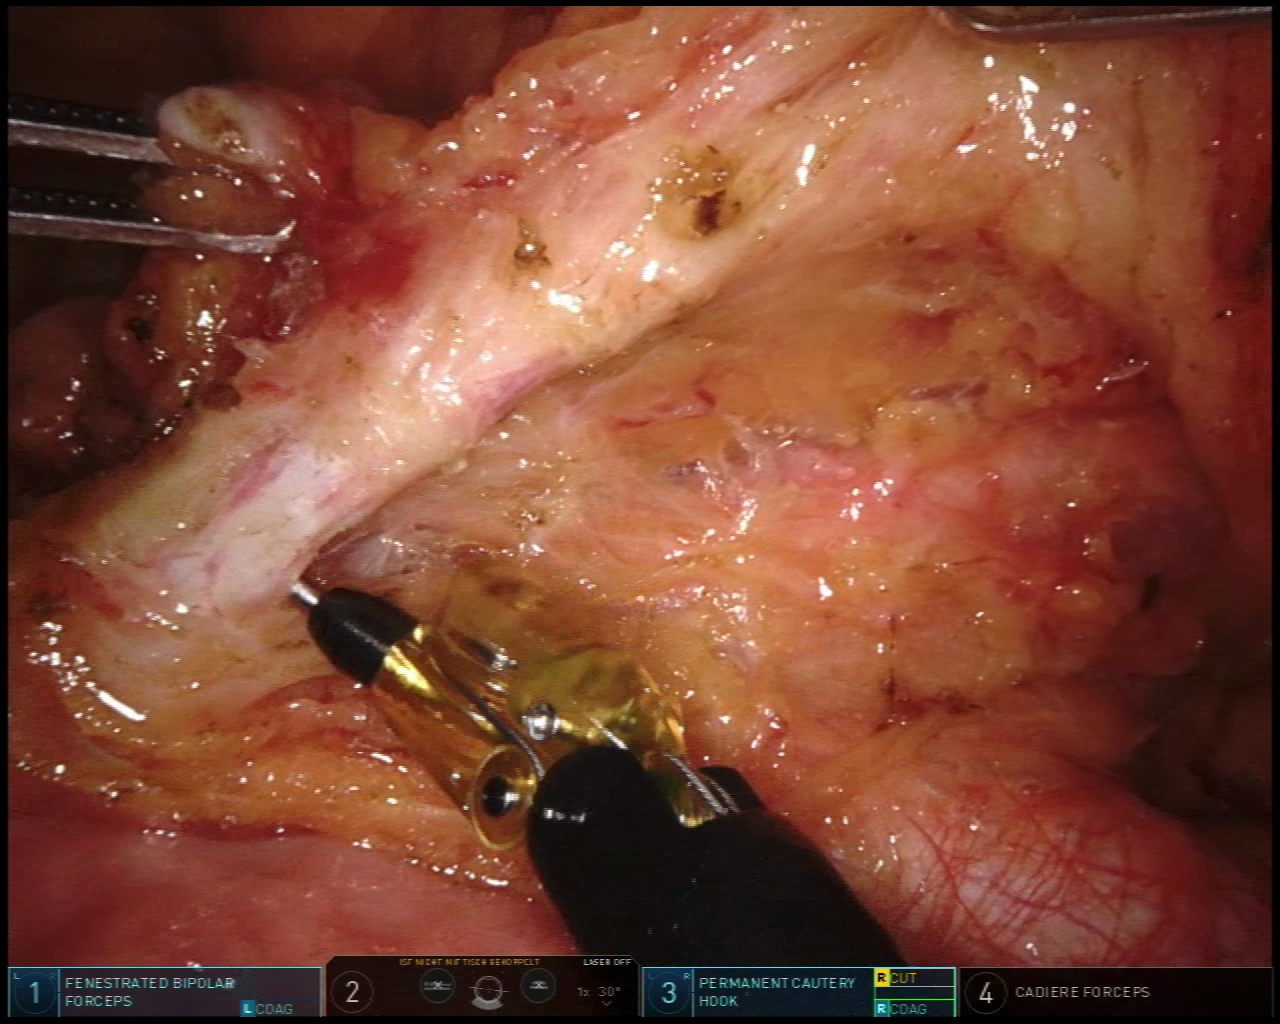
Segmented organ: inferior_mesenteric_artery
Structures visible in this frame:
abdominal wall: no
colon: no
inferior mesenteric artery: yes
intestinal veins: no
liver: no
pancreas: no
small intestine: yes
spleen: no
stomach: no
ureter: no
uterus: no
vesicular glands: no